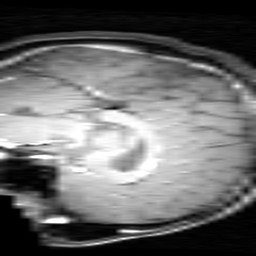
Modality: T1w
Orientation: sagittal